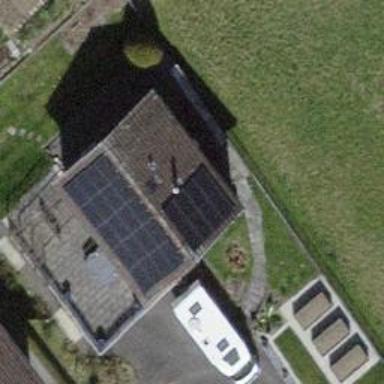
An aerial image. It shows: Solar photovoltaic panel generator.